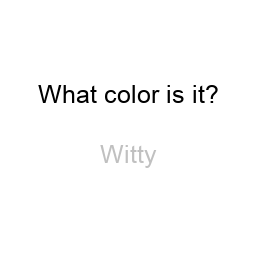
Color: silver
Background color: white
Question text color: black